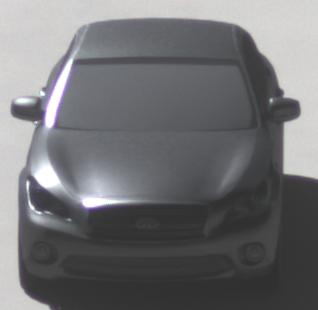
Make: Infiniti
Model: M 37
Detailed model: M (Y51)
Model produced from: 2010/10
Model produced until: 2013/11
Doors: 4
Color: gray
Road condition: dry road
Daytime: midday
Contrast: high contrast